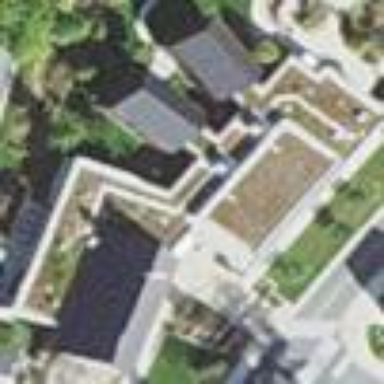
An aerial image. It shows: Community center building.